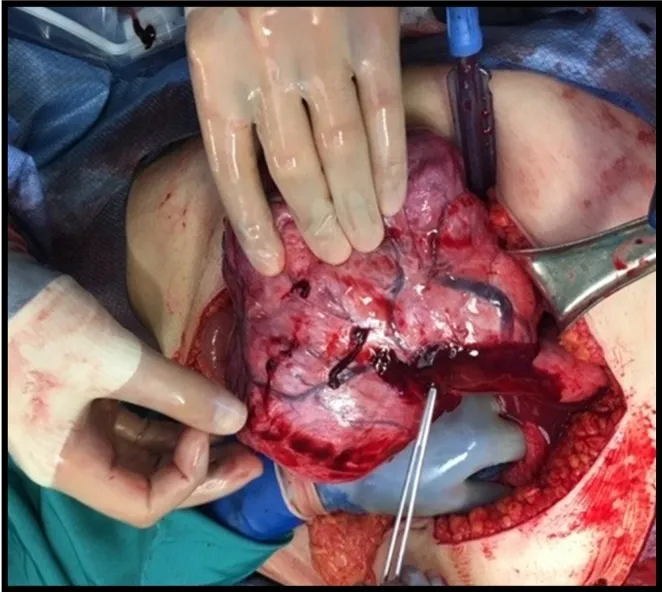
Actively hemorrhaging superficial vein overlying a pedunculated Fibroid.
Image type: medical_photograph (other_medical_photograph)